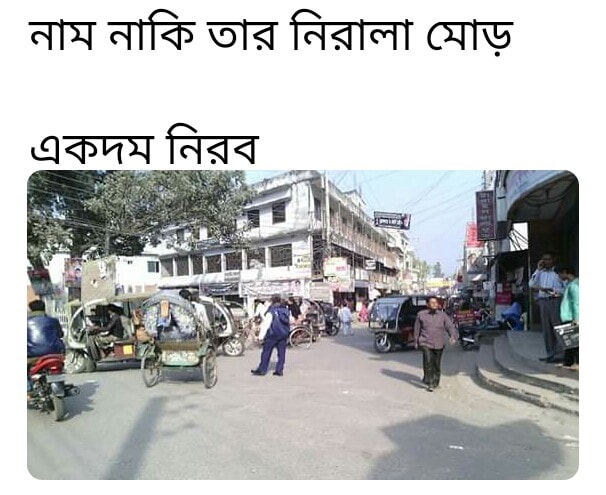
Caption: নাম নাকি তার নিরালা মোড়   একদম নিরব
Label: non-hate